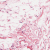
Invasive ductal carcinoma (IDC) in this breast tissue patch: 0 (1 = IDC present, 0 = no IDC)